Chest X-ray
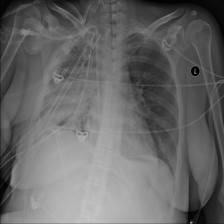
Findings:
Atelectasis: negative
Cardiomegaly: negative
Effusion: negative
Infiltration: negative
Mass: negative
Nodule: negative
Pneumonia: negative
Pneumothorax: negative
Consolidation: negative
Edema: negative
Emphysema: negative
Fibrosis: negative
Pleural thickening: negative
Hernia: negative